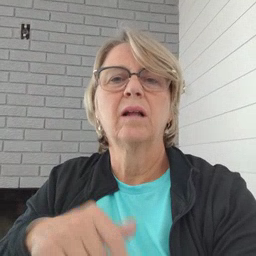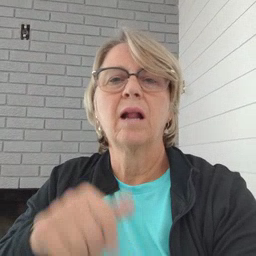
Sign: sick